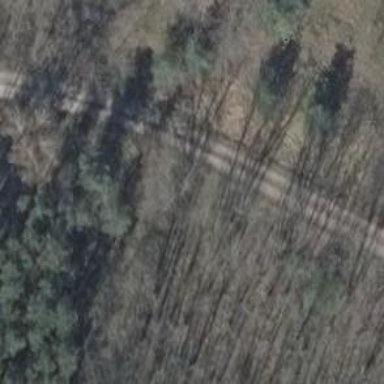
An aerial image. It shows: Gravel track with grade 4 quality.